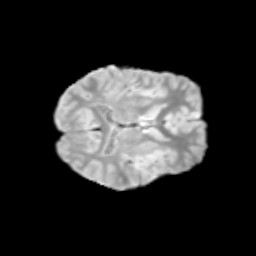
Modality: T2w
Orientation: axial
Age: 9
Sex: male
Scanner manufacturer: siemens
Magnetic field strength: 3 T
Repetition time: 3.8 s
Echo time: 0.07 s